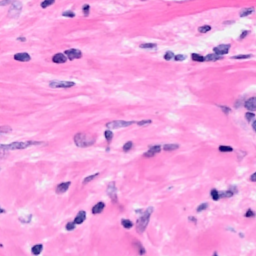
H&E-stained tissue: Breast